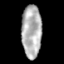
Tissue: skin
Cell type: Epithelial cells
Senescence score: 0.8955
Nuclear area (px): 1030
Mean DAPI intensity: 176.444